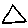
Label: triangle